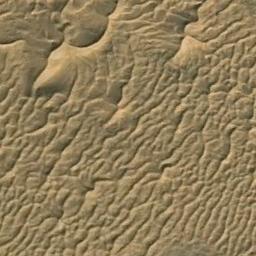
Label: desert